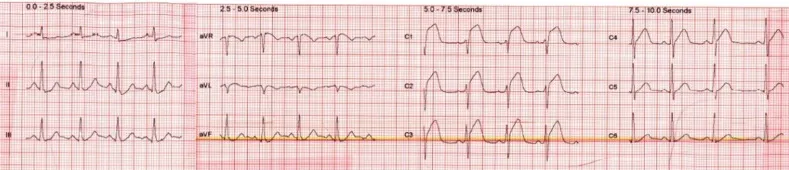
ECG on admission demonstrating anterior ST-segment elevation.
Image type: electrography (ekg)